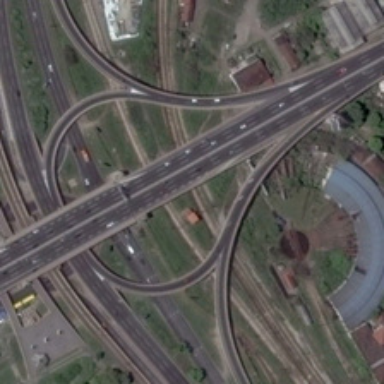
A bud shaped viaduct is next to a blue factory building which is in the shape of arc .